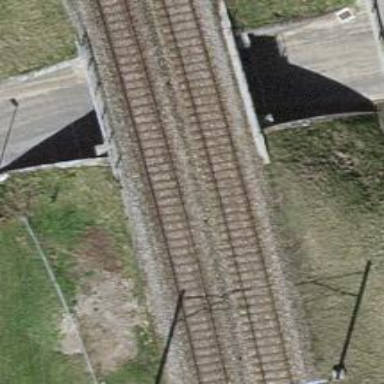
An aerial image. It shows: Railway bridge with electrified tracks and single contact line.